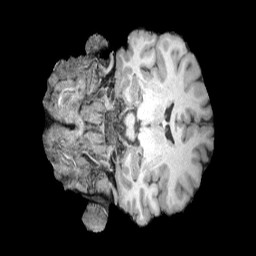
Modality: T1w
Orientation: coronal
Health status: healthy